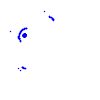
Particle: kaon